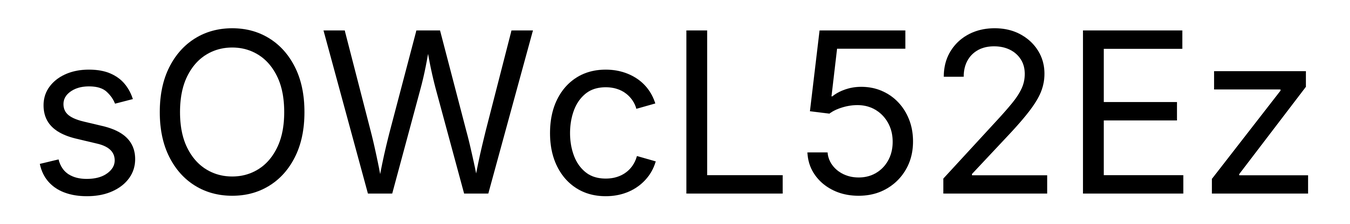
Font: Inter_Regular